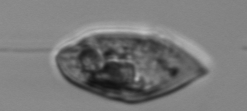
Label: Gyrodinium